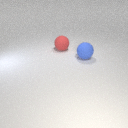
large blue rubber sphere to the right of large red rubber sphere